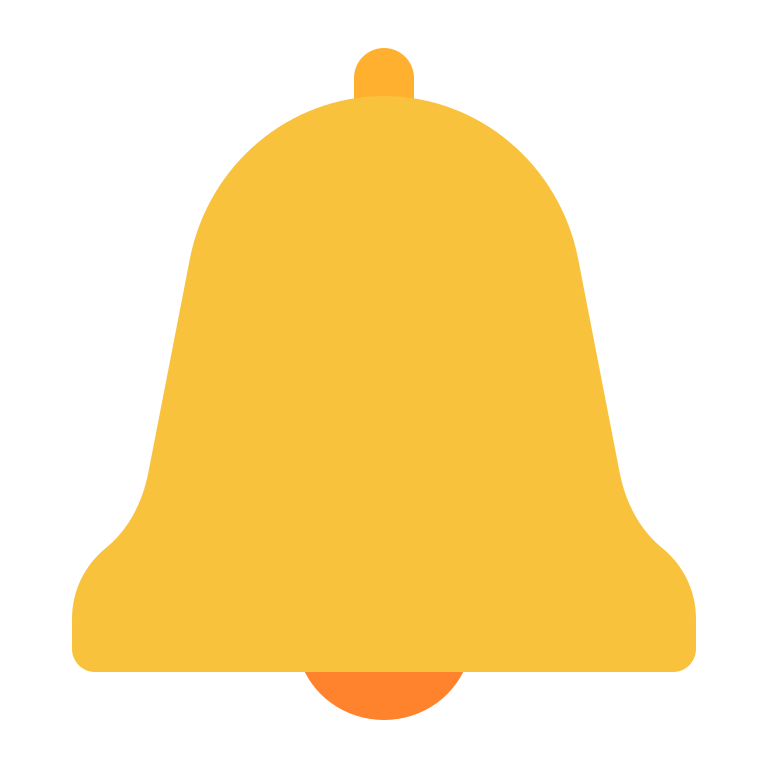
bell flat